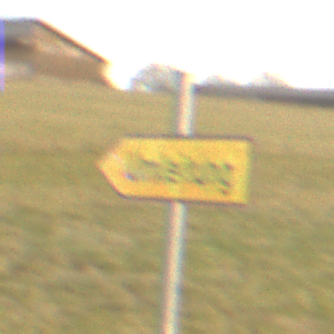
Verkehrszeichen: UmleitungswegweiserLinksweisend
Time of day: SunriseSunset
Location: Outdoor (Nature)
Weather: PartlyCloudy
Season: NotSpecified
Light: Natural